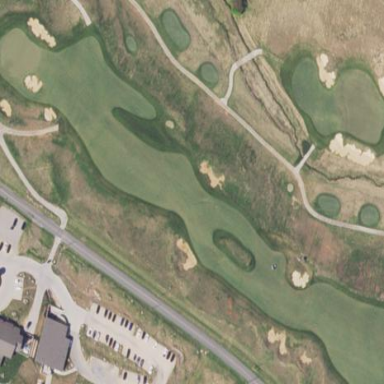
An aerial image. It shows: Scenic golf fairway.